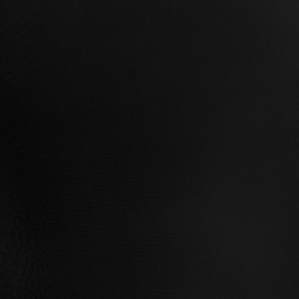
Label: non_frost